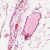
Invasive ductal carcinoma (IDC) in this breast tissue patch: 0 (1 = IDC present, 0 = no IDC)